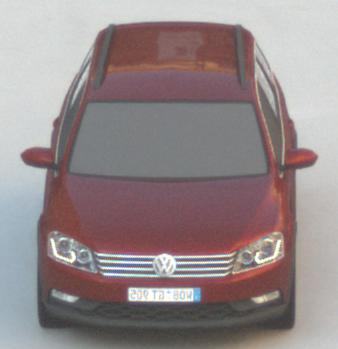
Make: VW
Model: Passat Alltrack 1.8 TSI
Detailed model: Passat (B7) Alltrack
Model produced from: 2012/03
Model produced until: 2013/06
Doors: 5
Color: red
Road condition: dry road
Daytime: morning or afternoon
Contrast: low contrast